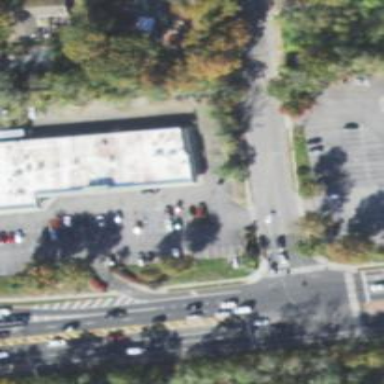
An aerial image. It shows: Convenience shop.